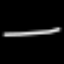
Label: line